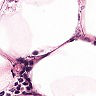
Metastatic tissue present: no